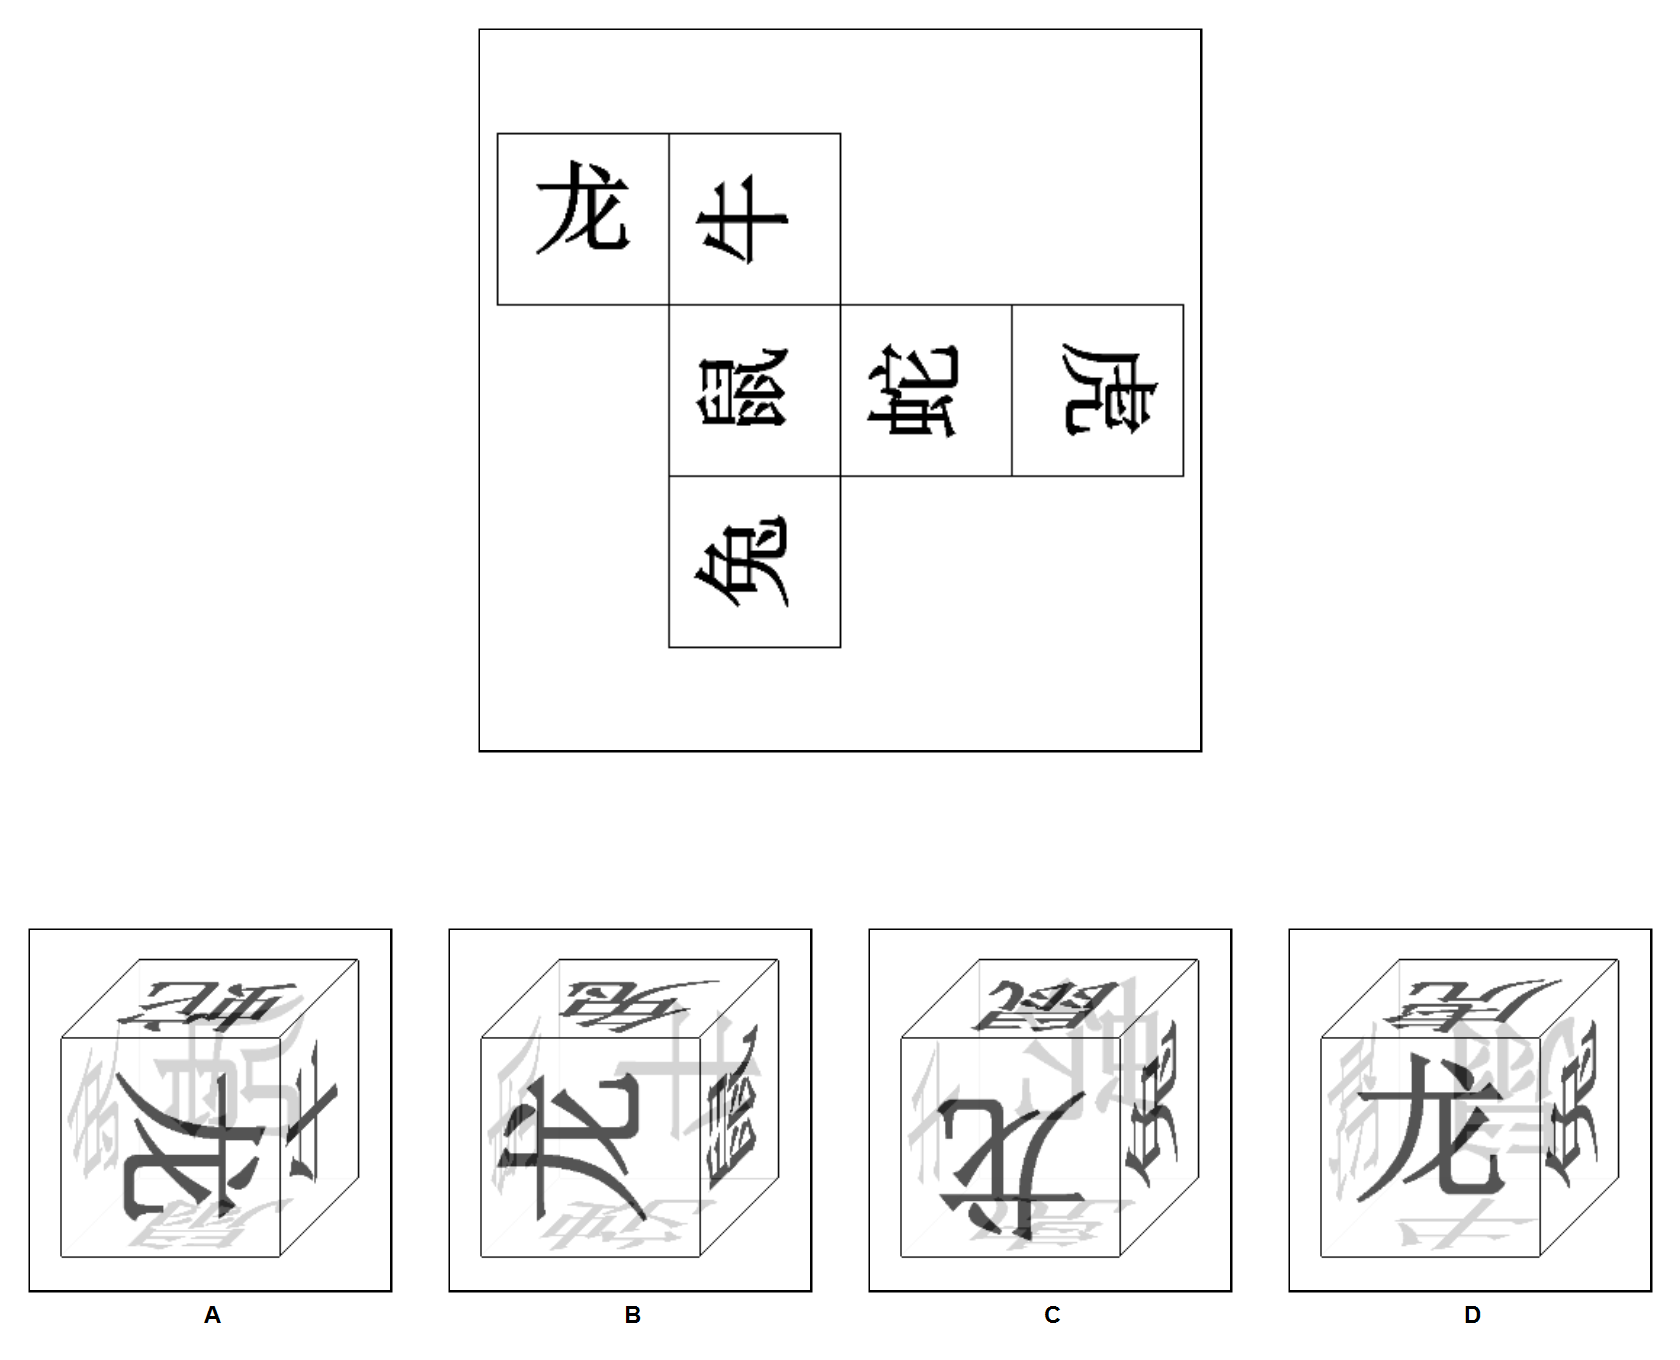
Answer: C